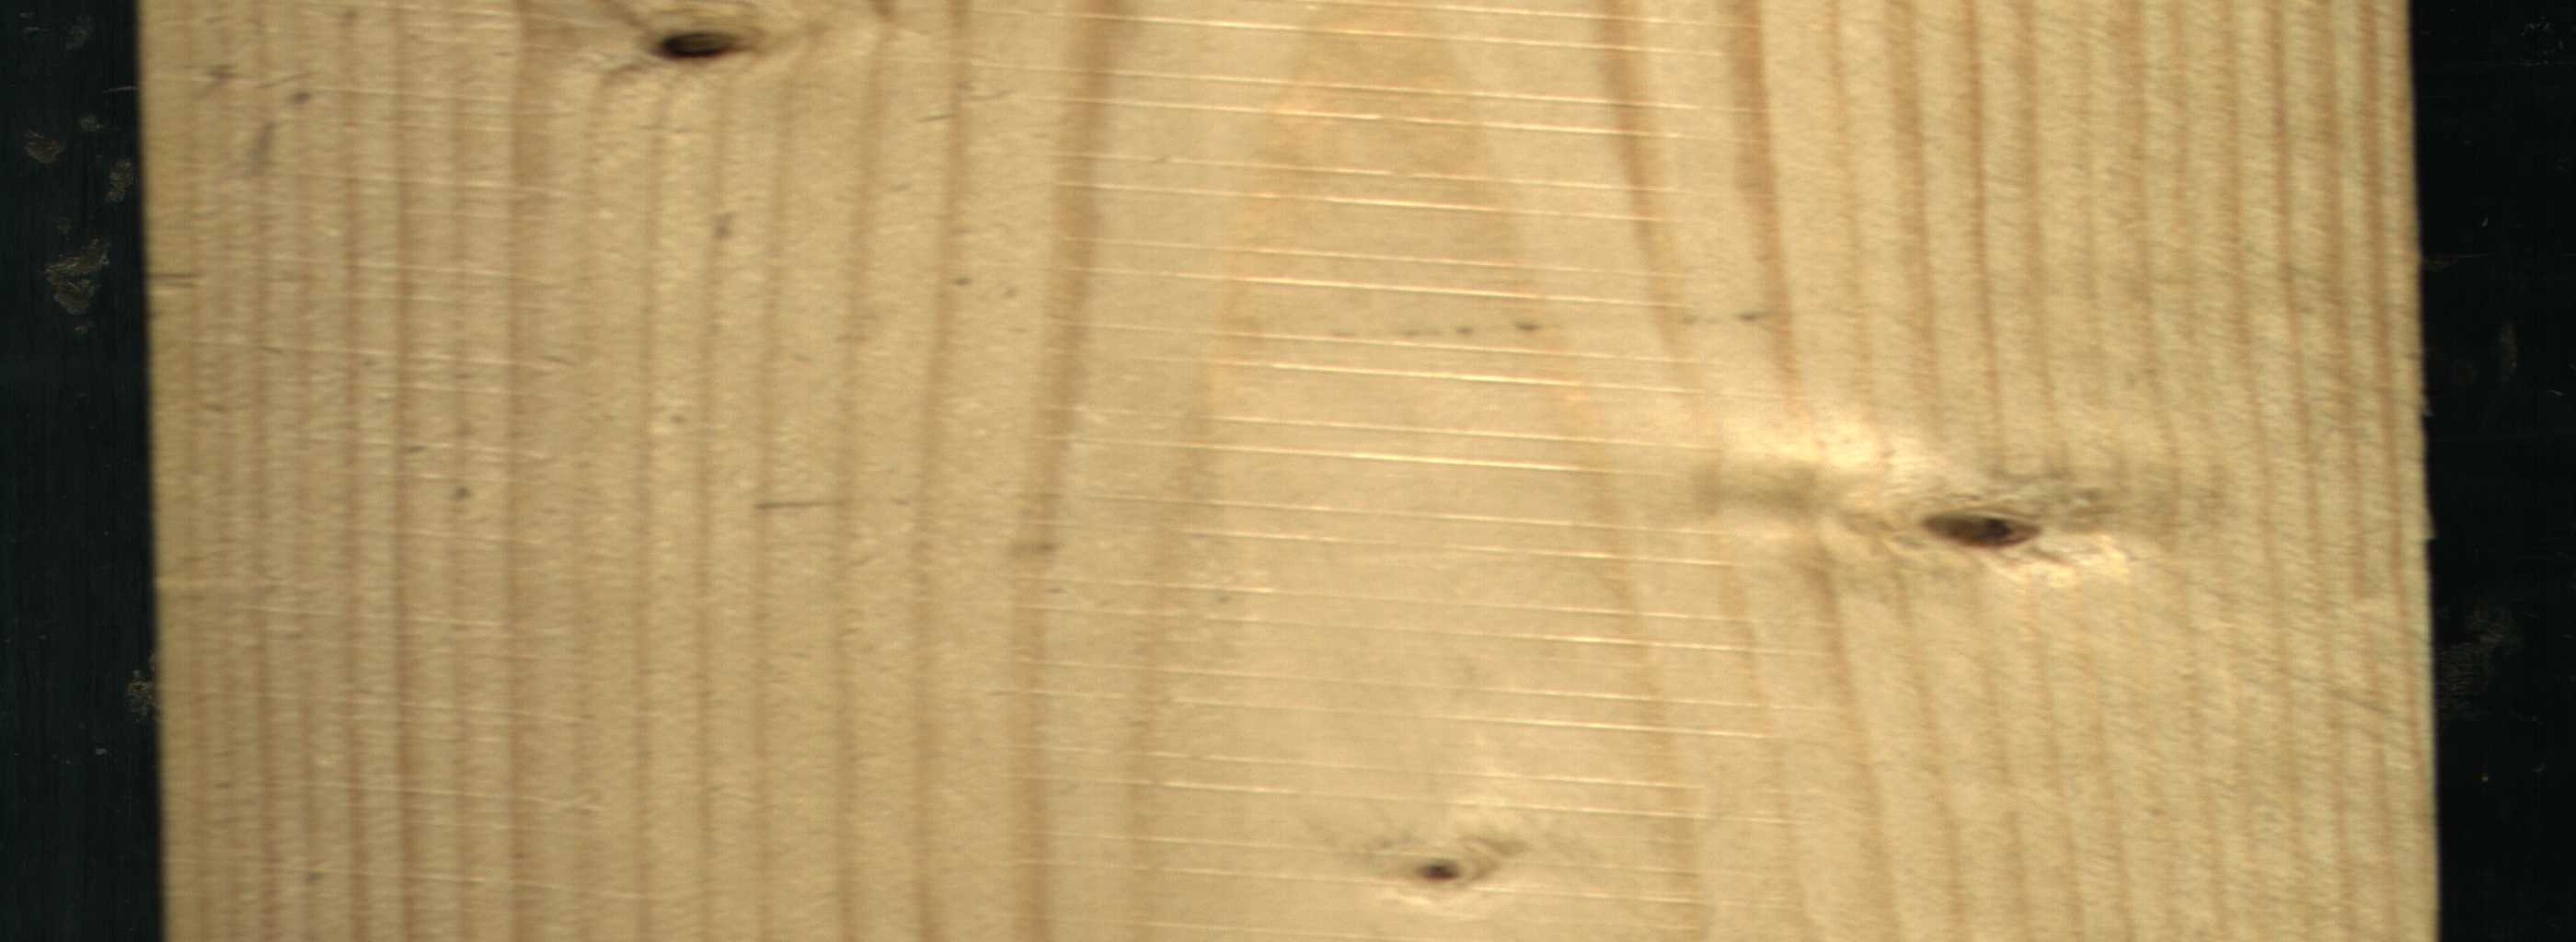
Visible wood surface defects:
Dead_Knot
Live_Knot
Live_Knot